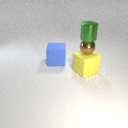
small brown metal sphere below small green metal cylinder